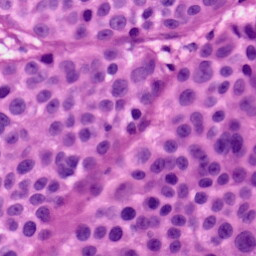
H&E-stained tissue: Skin